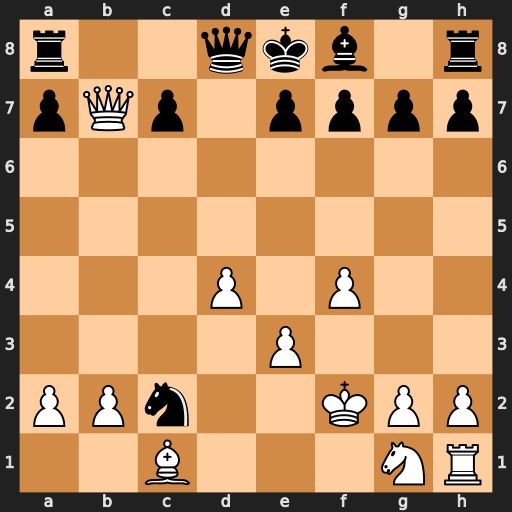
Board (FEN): r2qkb1r/pQp1pppp/8/8/3P1P2/4P3/PPn2KPP/2B3NR
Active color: w
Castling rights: kq
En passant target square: -
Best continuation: Qc6+ Qd7 Qxa8+